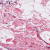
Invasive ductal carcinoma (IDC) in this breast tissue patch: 0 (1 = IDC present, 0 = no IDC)